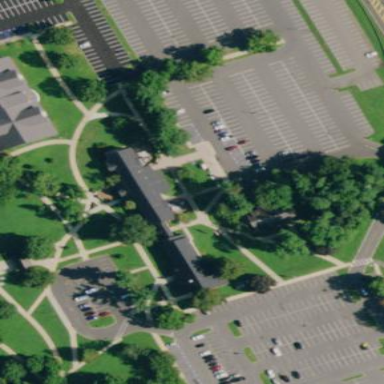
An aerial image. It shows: College building.